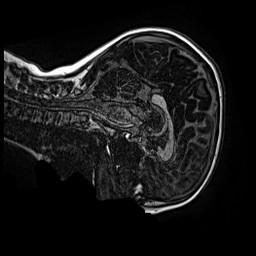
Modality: MP2RAGE
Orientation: sagittal
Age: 10
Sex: female
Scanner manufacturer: siemens
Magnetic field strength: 3 T
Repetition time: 4 s
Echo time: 0.00299 s